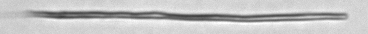
Label: fiber